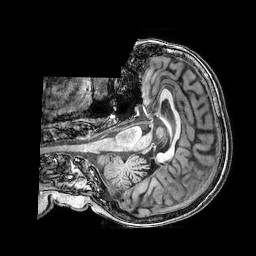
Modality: T1w
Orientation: axial
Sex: female
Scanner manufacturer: philips
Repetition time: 0.008142 s
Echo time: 0.00372 s